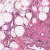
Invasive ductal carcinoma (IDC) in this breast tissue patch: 0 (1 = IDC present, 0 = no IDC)